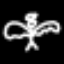
Label: angel